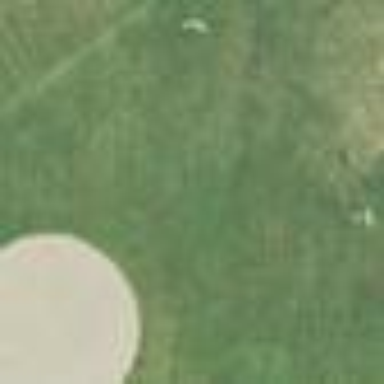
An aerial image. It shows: Baseball pitch for leisure land.